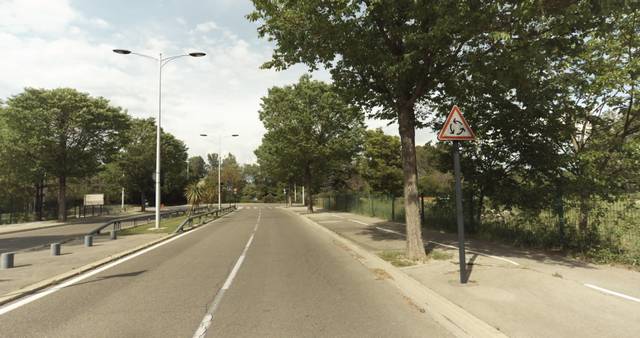
Region: France
Coordinates: 43.821, 4.373